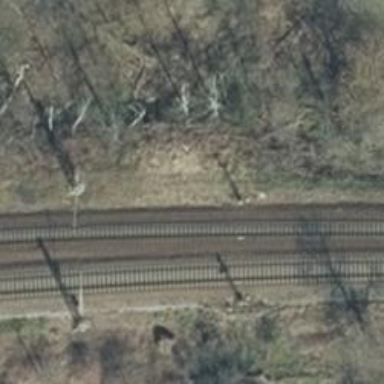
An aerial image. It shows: Railway with electrified contact lines running on embankment.